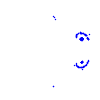
Particle: kaon